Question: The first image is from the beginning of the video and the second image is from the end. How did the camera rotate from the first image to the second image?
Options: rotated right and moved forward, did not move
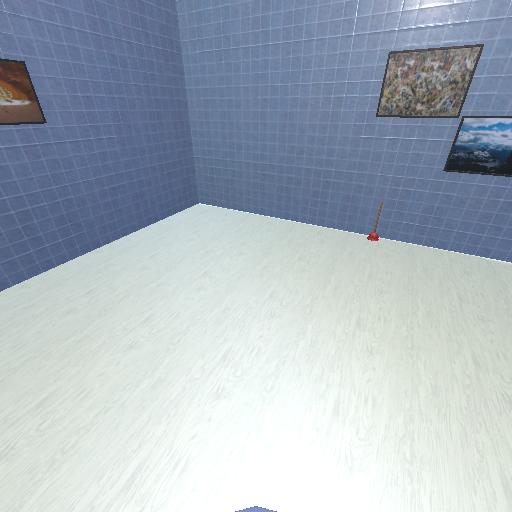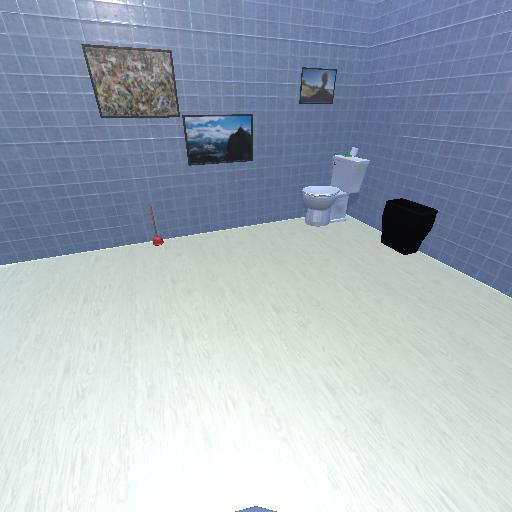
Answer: rotated right and moved forward